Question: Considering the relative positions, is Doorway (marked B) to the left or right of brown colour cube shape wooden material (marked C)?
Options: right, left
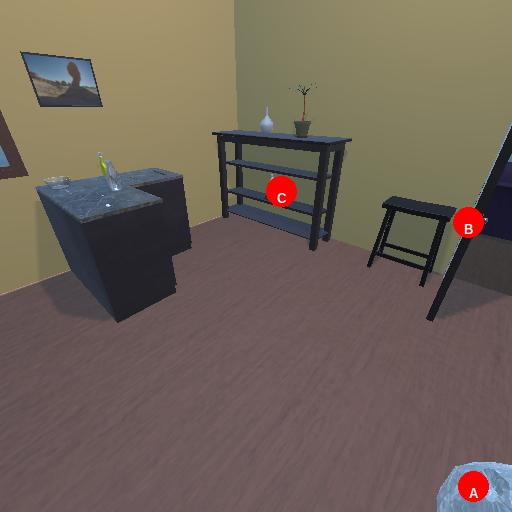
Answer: right